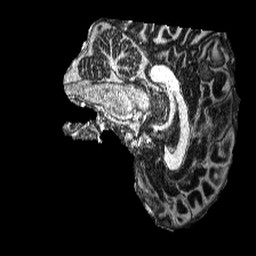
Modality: MP2RAGE
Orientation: sagittal